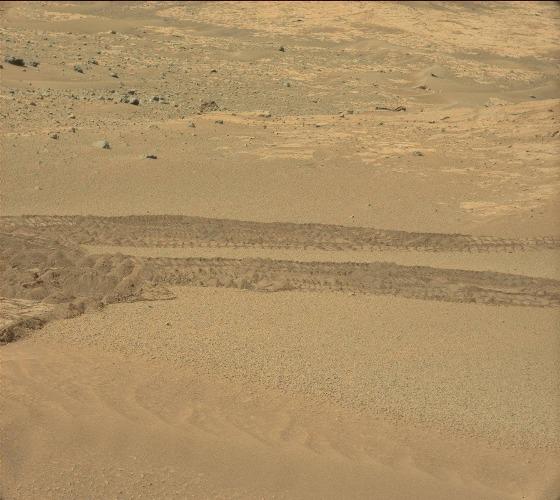
Terrain classes present: Bedrock, Gravel / Sand / Soil, Rock, Track